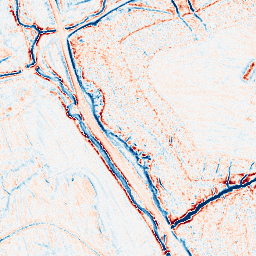
Category: edge_preserving
Decomposition family: anisotropic_diffusion
Decomposition parameters: iterations: 10
kappa: 100
gamma: 0.15
Upsampling method: quintic
Upsampling parameters: scale: 2
Upsampling scale: 2